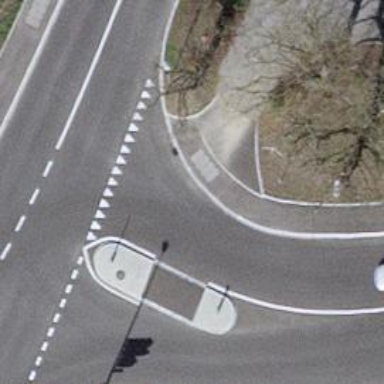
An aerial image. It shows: Unmarked crossing on the road.